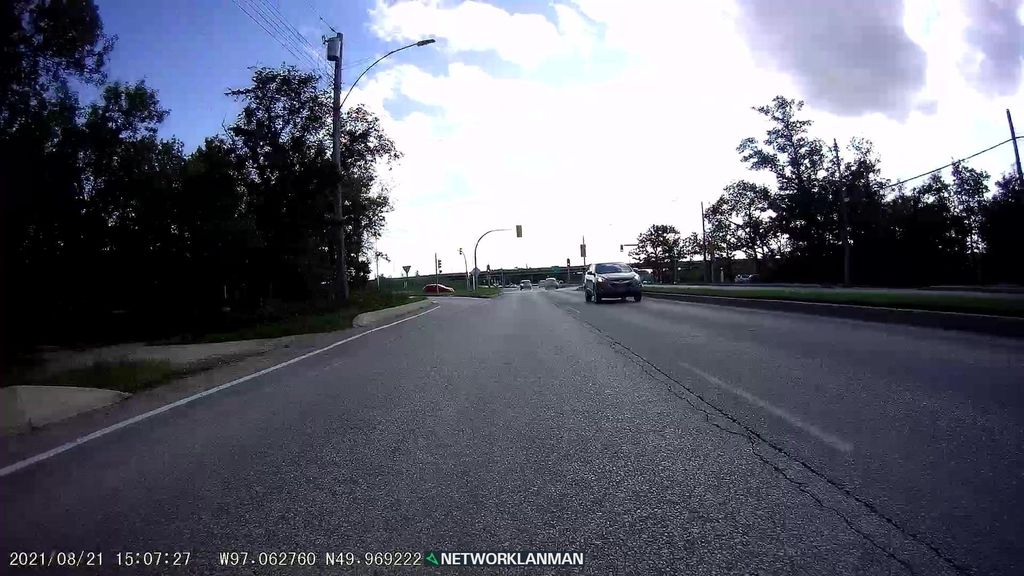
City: winnipeg